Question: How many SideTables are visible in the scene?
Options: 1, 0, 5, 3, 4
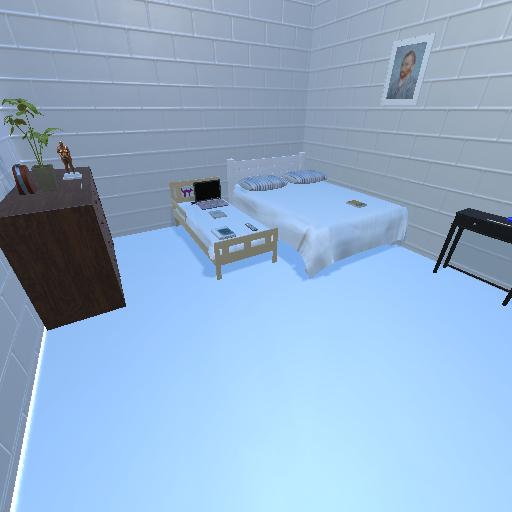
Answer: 1